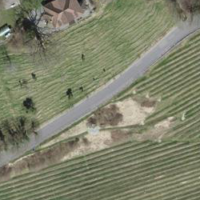
EUNIS habitat code: 55
Species observed at this site:
Symphoricarpos albus